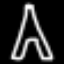
Label: The Eiffel Tower